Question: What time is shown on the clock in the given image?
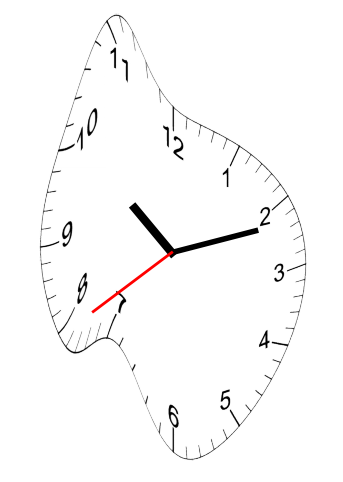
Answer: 10:11:39